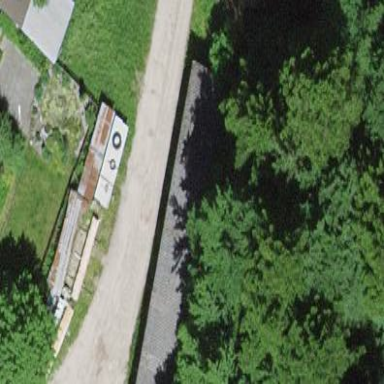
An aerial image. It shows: Rural barn.